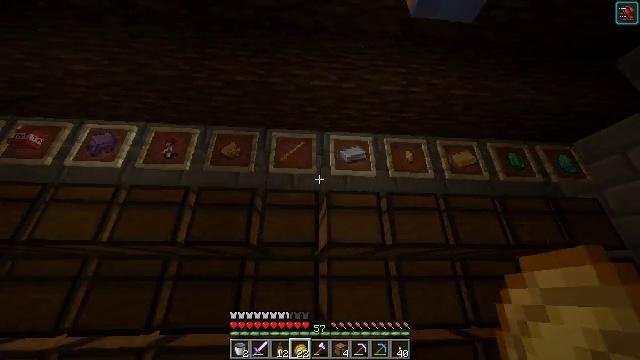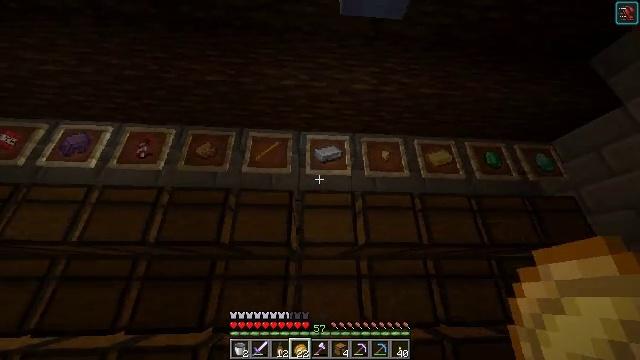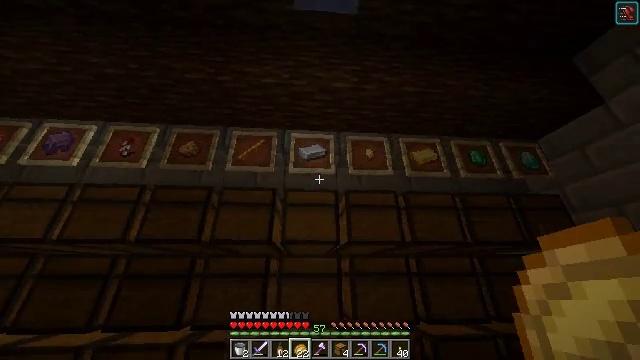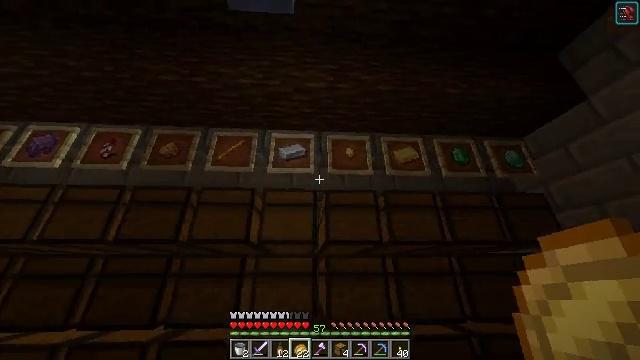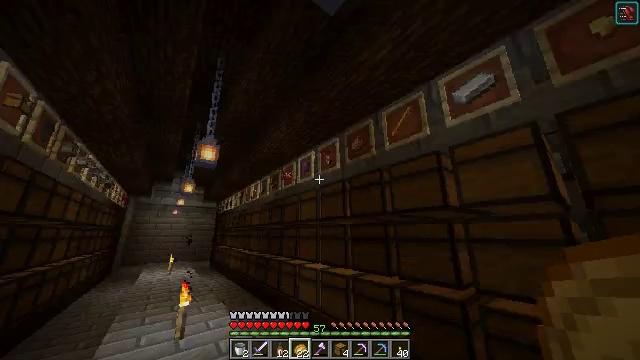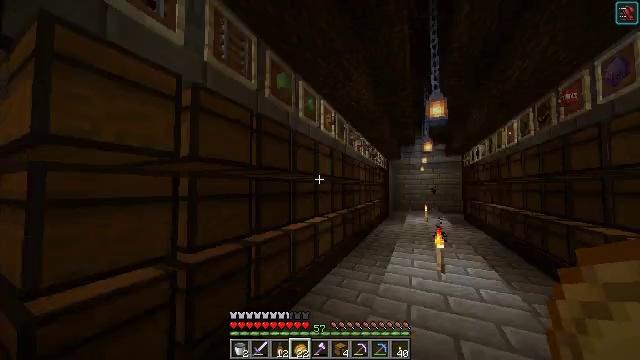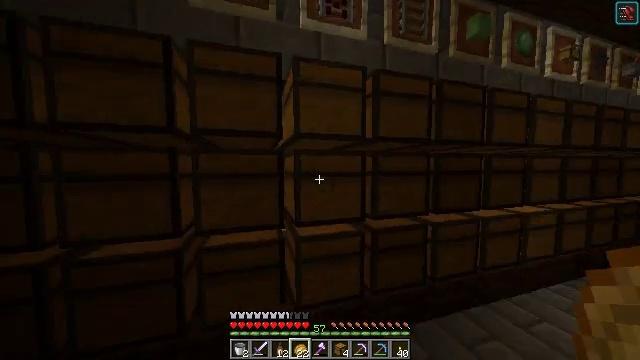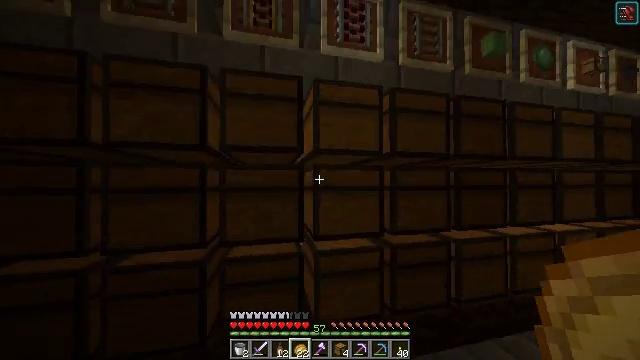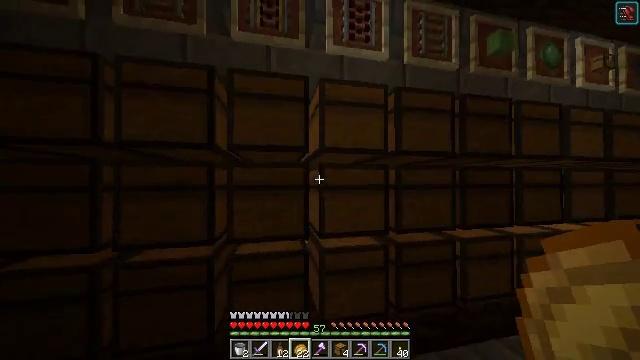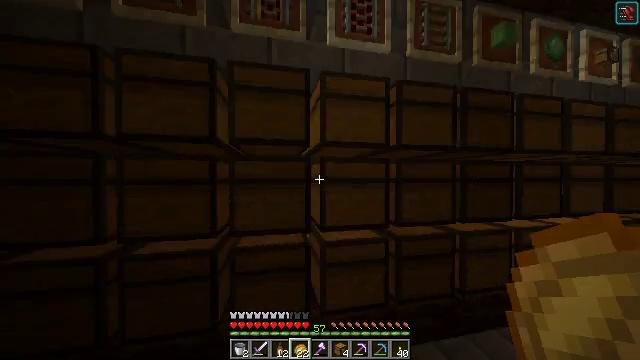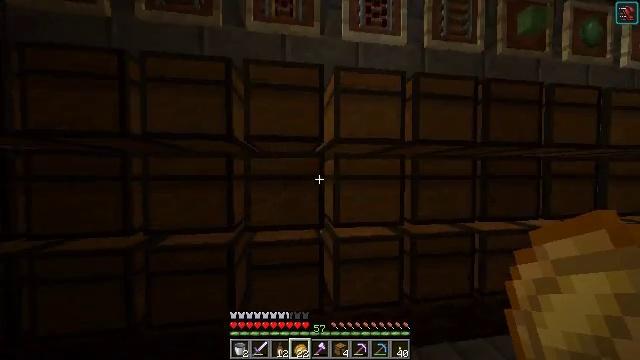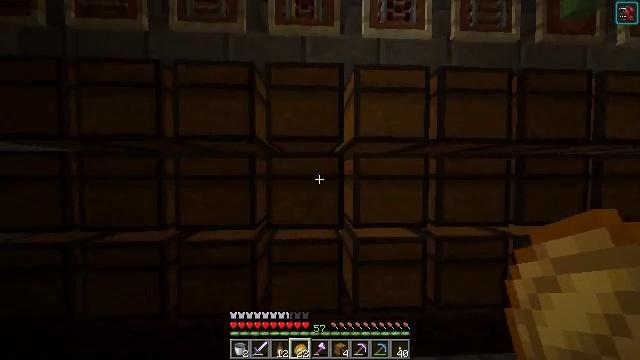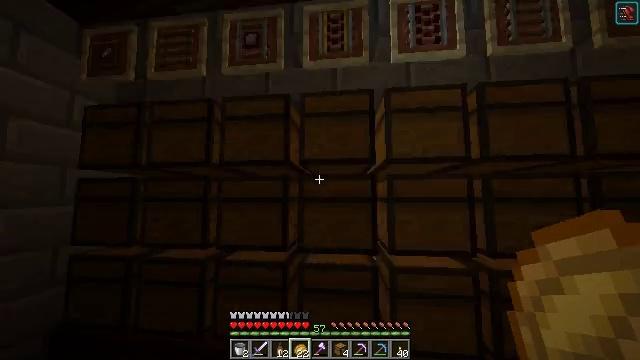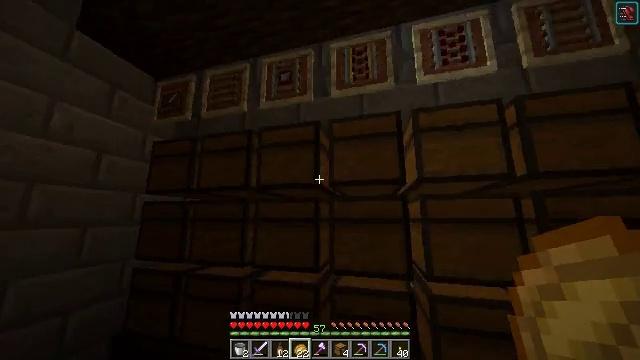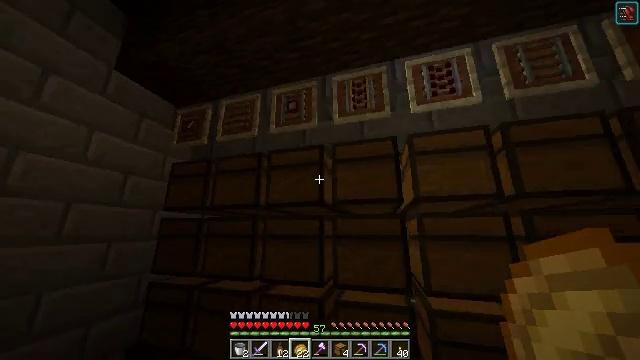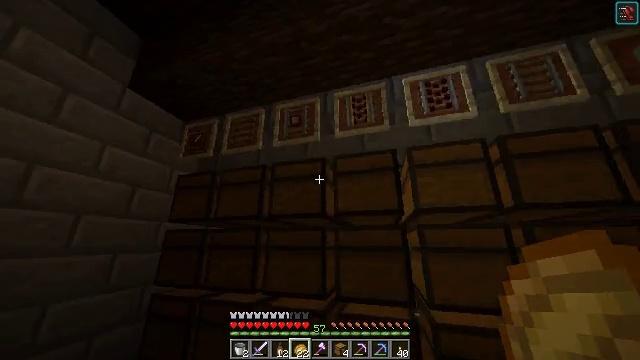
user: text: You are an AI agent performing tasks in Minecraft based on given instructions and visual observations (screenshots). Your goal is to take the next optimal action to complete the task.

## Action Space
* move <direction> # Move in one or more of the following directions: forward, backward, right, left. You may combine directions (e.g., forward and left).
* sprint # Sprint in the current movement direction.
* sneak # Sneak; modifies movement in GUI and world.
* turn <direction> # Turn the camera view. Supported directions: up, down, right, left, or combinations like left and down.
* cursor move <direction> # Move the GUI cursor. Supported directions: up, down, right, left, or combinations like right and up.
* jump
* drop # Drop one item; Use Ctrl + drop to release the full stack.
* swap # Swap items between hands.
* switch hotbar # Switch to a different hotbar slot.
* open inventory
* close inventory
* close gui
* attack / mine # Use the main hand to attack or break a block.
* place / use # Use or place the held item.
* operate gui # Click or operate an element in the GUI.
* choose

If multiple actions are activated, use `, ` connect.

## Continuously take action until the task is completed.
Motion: motion action
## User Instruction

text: Gather the dropper into your inventory.
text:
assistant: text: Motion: move right
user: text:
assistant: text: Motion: move right
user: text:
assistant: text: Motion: move right
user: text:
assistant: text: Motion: move right, turn left and down
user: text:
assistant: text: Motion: turn left and down
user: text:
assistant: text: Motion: turn left and down
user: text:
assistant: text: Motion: turn left and up
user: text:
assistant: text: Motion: no_op
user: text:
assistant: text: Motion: turn down
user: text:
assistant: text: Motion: turn left
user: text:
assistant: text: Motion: turn left
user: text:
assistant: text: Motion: turn left and up
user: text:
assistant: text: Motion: move back, turn left and up
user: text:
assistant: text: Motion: move back, turn left and up
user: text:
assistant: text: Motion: move back and move right, turn up
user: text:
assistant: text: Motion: move back and move right
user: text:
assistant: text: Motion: move right
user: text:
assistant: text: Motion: move right
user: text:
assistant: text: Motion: move right
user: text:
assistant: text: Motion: move right
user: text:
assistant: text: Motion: move right
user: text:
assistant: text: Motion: move right
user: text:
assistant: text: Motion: move right
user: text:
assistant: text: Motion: move right
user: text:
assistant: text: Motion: move right
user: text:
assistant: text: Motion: move right
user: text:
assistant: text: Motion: no_op
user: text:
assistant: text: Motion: no_op
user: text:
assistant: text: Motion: move right
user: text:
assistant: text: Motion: move right, turn right